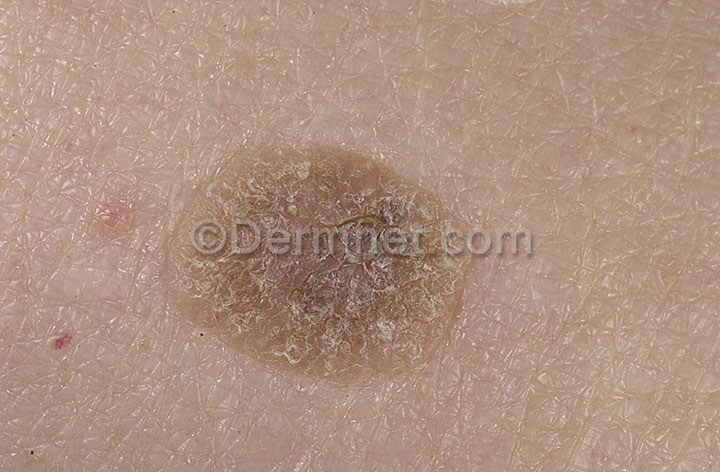
Disease: Seborrheic Keratoses and other Benign Tumors